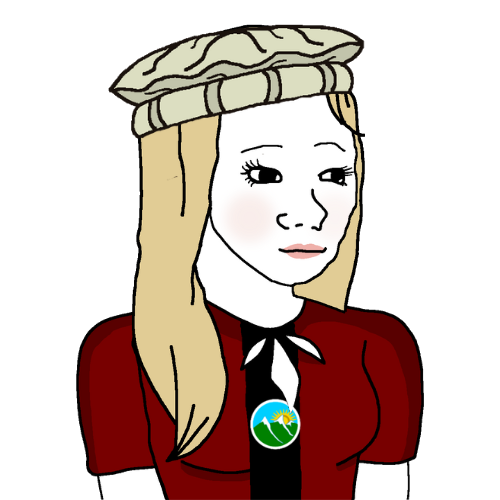
Label: 5_Trad_Wife